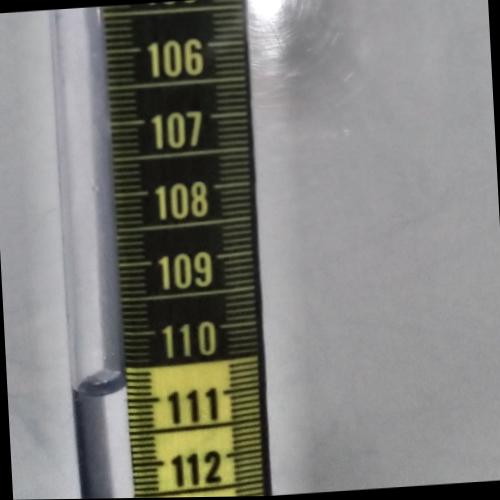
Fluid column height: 110.8 cm